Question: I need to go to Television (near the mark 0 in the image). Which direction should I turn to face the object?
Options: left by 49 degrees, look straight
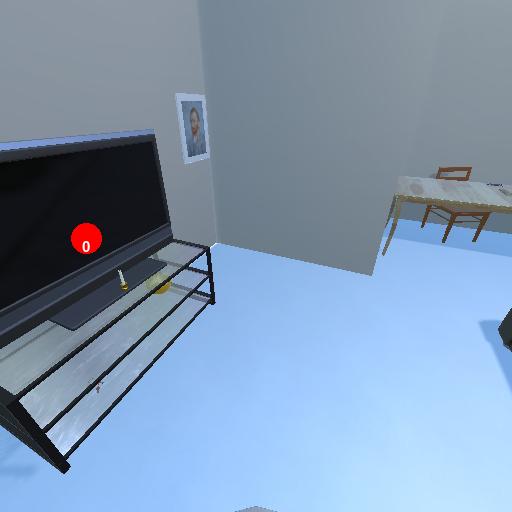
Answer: left by 49 degrees